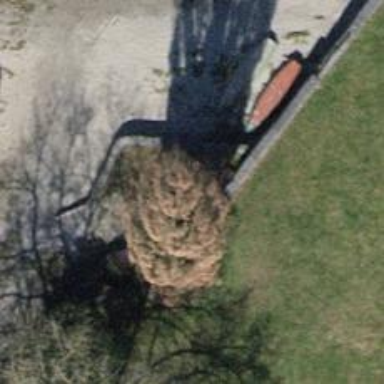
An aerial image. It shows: Brown bench in the vicinity.